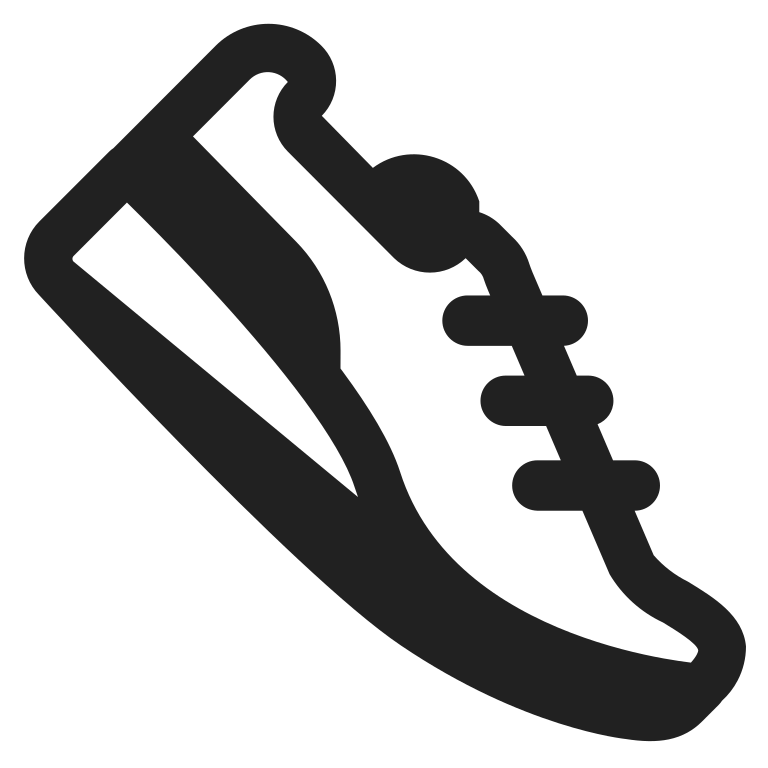
running shoe high contrast